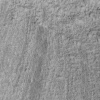
Atmospheric dust classification: not_dusty